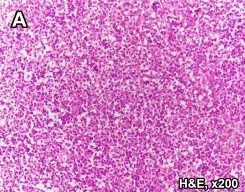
Pathological specimen. . (A,B) Biopsy sample obtained from the pituitary gland shows diffuse atypical lymphoid infiltration (hemotoxylin and eosin, x200; x400).
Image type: pathology (h&e)